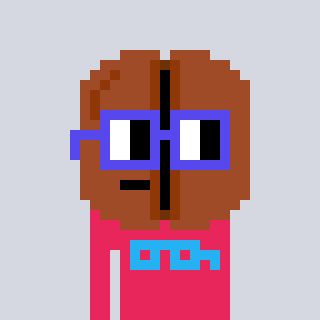
a pixel art character with square blue glasses, a coffeebean-shaped head and a redpinkish-colored body on a cool background